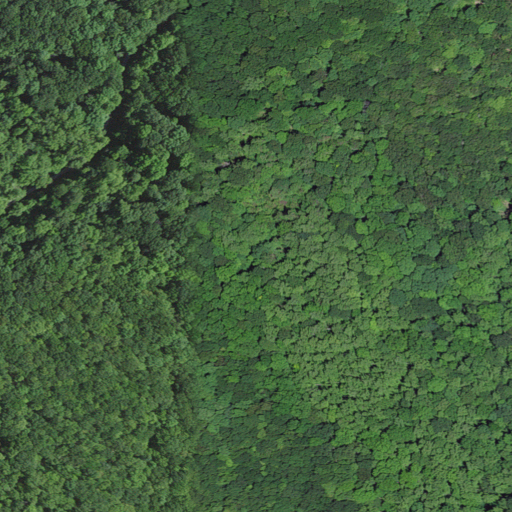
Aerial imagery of mountain in Kentucky named Stephens Knob containing deciduous forest and open development